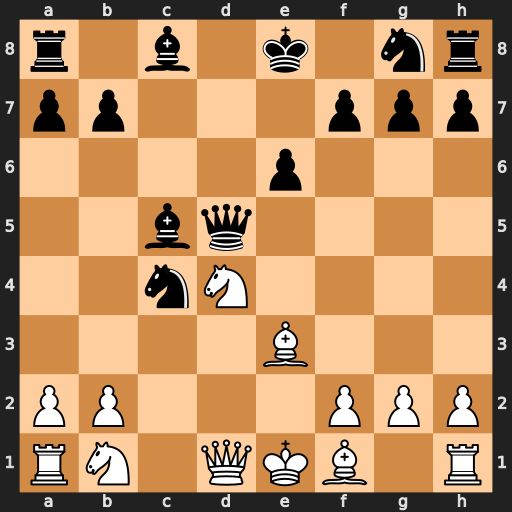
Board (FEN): r1b1k1nr/pp3ppp/4p3/2bq4/2nN4/4B3/PP3PPP/RN1QKB1R
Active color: w
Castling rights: KQkq
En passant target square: -
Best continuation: Qa4+ Bd7 Qxc4 Qxc4 Bxc4